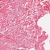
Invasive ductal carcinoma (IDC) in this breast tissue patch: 0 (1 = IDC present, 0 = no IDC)